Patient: sex F, age 35
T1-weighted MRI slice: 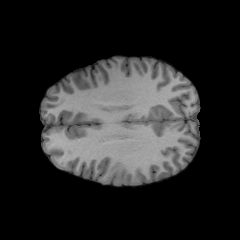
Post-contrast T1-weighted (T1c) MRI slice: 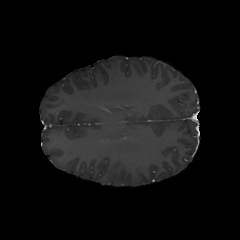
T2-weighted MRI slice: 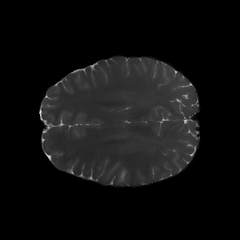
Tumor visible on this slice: yes
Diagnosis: Oligodendroglioma, IDH-mutant, 1p/19q-codeleted
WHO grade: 2